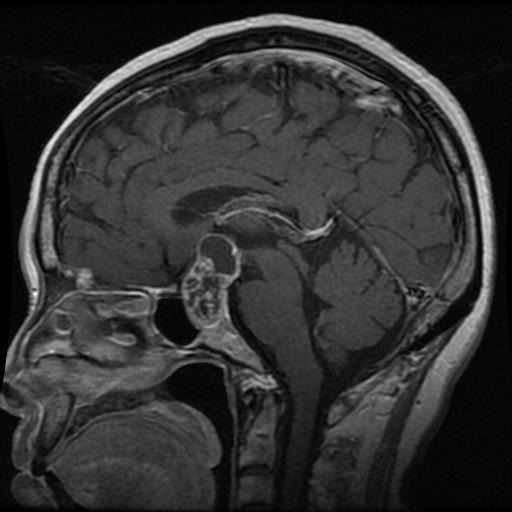
Label: pituitary